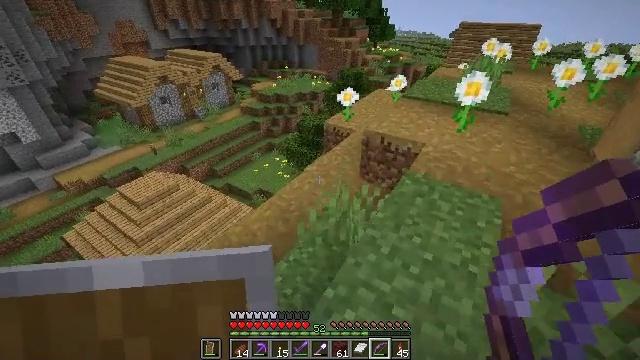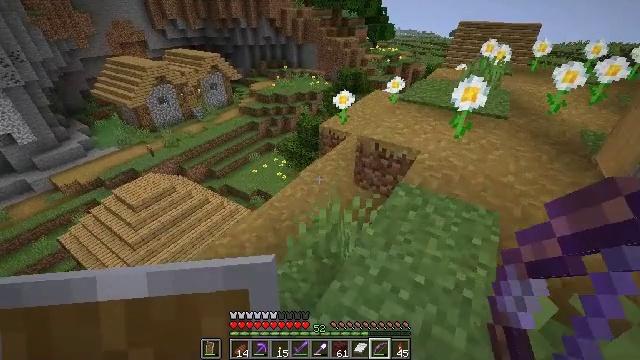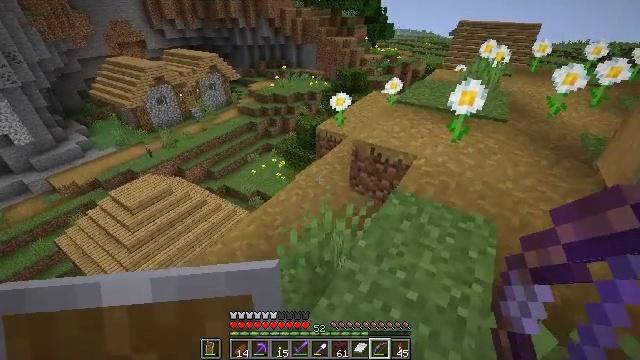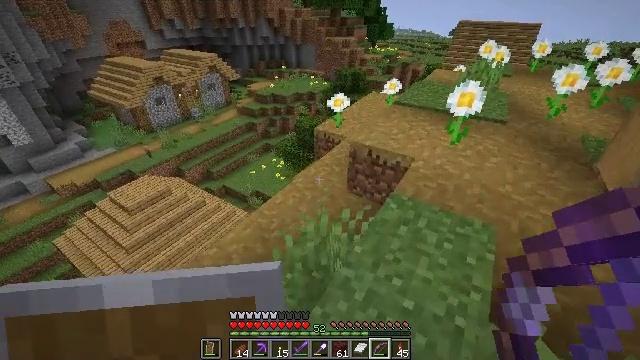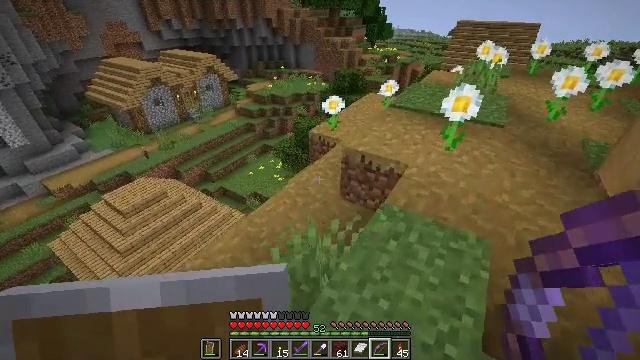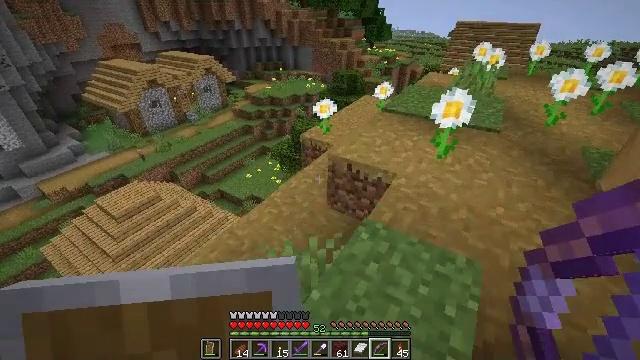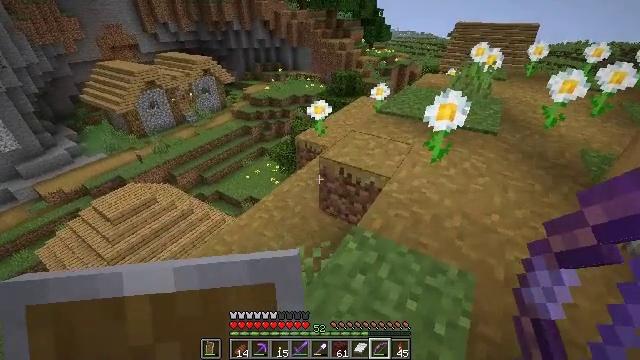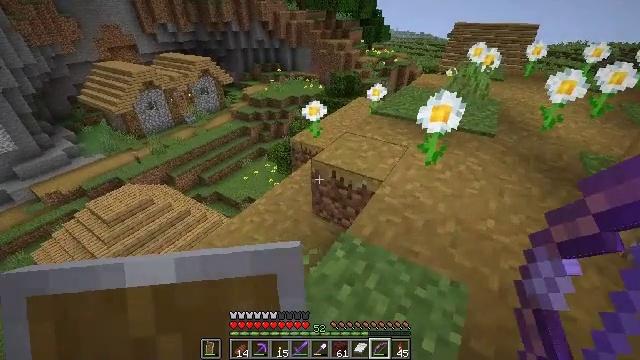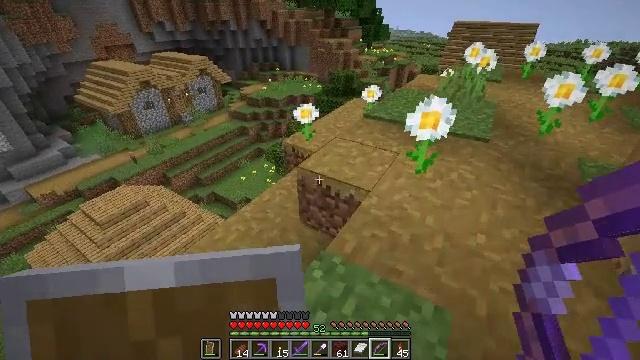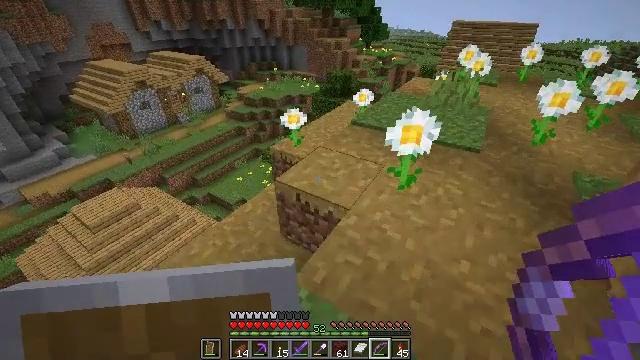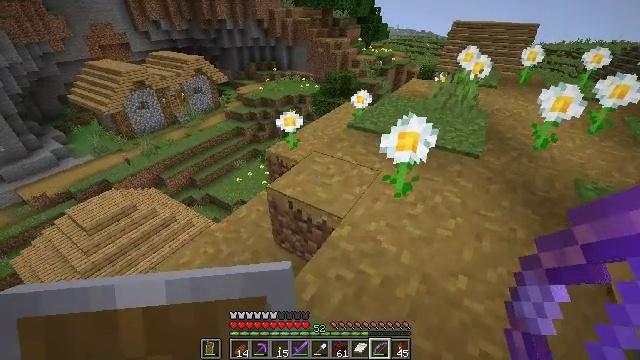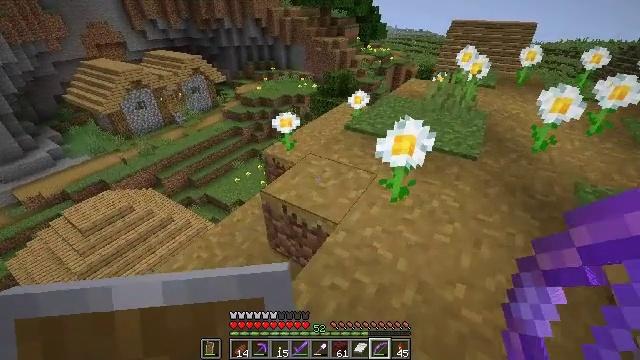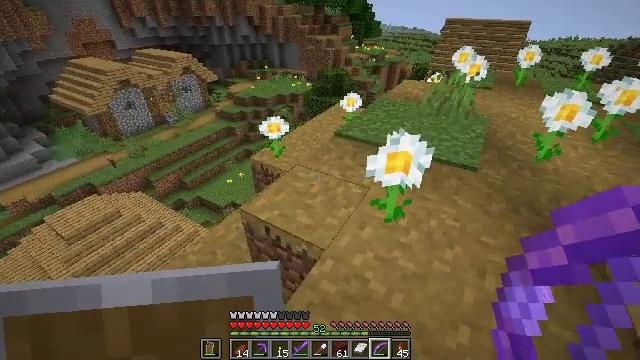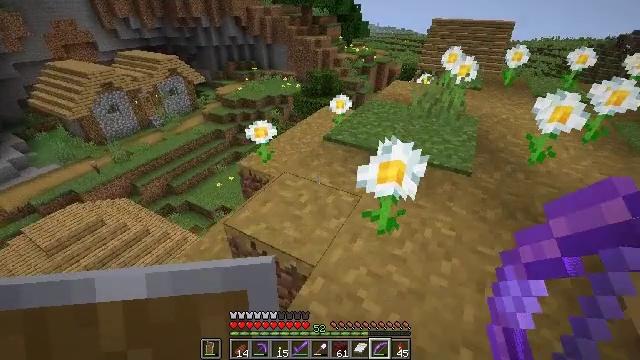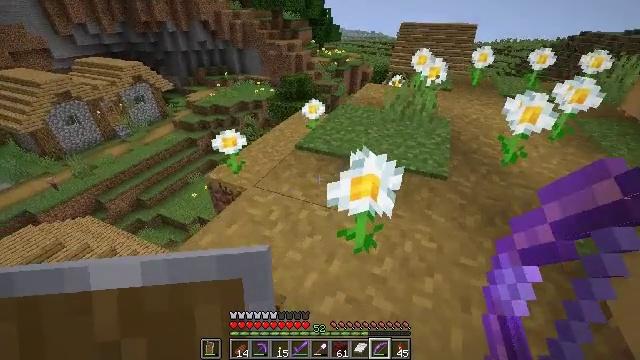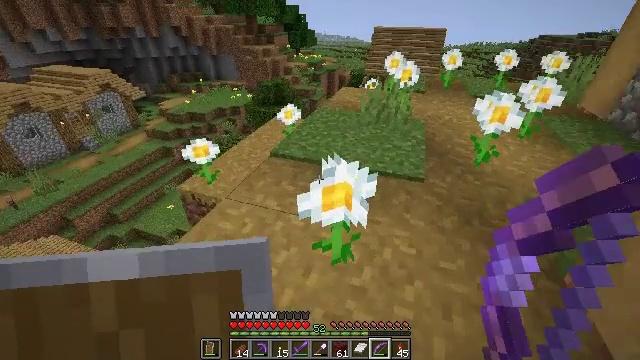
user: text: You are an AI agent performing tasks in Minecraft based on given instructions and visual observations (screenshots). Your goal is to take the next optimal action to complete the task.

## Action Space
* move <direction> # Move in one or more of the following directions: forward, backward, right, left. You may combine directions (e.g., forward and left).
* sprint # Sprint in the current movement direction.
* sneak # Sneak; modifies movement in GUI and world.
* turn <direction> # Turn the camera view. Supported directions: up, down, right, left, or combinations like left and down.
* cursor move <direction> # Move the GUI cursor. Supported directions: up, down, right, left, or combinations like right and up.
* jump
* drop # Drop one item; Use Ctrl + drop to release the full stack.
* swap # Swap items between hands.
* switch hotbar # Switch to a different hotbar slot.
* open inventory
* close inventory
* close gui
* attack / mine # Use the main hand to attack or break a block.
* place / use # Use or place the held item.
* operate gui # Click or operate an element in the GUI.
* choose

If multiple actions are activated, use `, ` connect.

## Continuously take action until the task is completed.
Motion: motion action
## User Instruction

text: Break the bell in the village.
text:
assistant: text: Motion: move forward and move right
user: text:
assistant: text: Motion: move forward and move right
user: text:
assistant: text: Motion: move forward and move right
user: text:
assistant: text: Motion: move forward and move right
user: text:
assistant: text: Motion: move forward and move right
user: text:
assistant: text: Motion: move forward and move right
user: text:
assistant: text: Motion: move forward and move right
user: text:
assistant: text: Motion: move forward and move right
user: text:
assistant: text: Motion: move forward and move right
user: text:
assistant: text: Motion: move forward
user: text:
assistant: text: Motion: move forward
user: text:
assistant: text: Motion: move forward, turn right
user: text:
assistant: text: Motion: move forward, turn right
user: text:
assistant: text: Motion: move forward and move right, turn right
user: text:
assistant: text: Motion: move forward and move right, turn right
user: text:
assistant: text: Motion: move forward and move right, turn right
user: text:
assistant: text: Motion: move forward and move right, turn right
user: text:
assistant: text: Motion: move forward
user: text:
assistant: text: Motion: move forward
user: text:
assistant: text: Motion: move forward
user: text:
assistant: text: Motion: move forward
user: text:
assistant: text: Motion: move forward
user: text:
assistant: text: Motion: move forward
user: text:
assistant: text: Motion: move forward
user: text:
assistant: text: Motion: move forward
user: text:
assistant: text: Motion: move forward
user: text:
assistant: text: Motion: move forward
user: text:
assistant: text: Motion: move forward
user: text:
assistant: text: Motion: move forward, turn right
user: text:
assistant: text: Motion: move forward, turn right